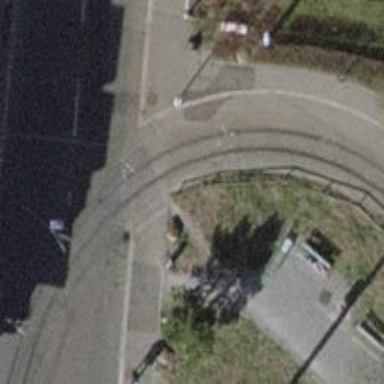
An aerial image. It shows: Tram crossing on the railway.